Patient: sex M, age 66
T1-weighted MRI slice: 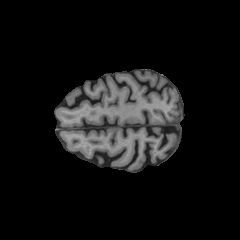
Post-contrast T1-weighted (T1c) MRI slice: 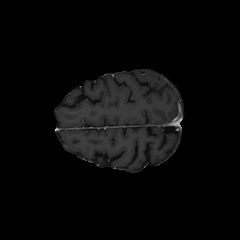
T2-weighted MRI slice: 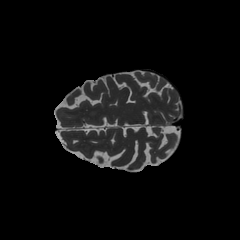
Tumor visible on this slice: no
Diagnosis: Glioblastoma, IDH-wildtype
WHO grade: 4